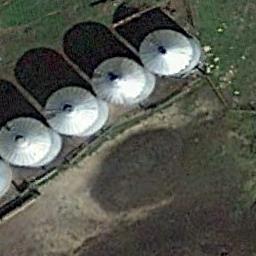
Label: storage tanks